Aerial crown-view tile of a tropical tree (Barro Colorado Island, Panama), acquired 20240918:
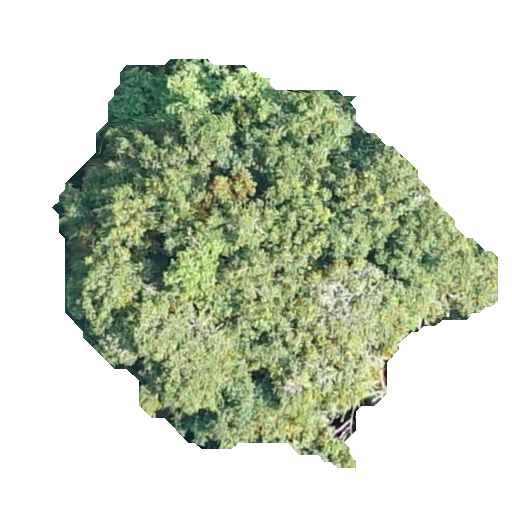
Species: Protium stevensonii
GBIF accepted scientific name: Tetragastris panamensis
Crown area: 183.123 m²